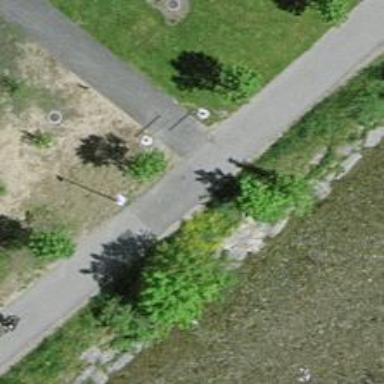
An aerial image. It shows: Cycle barrier.